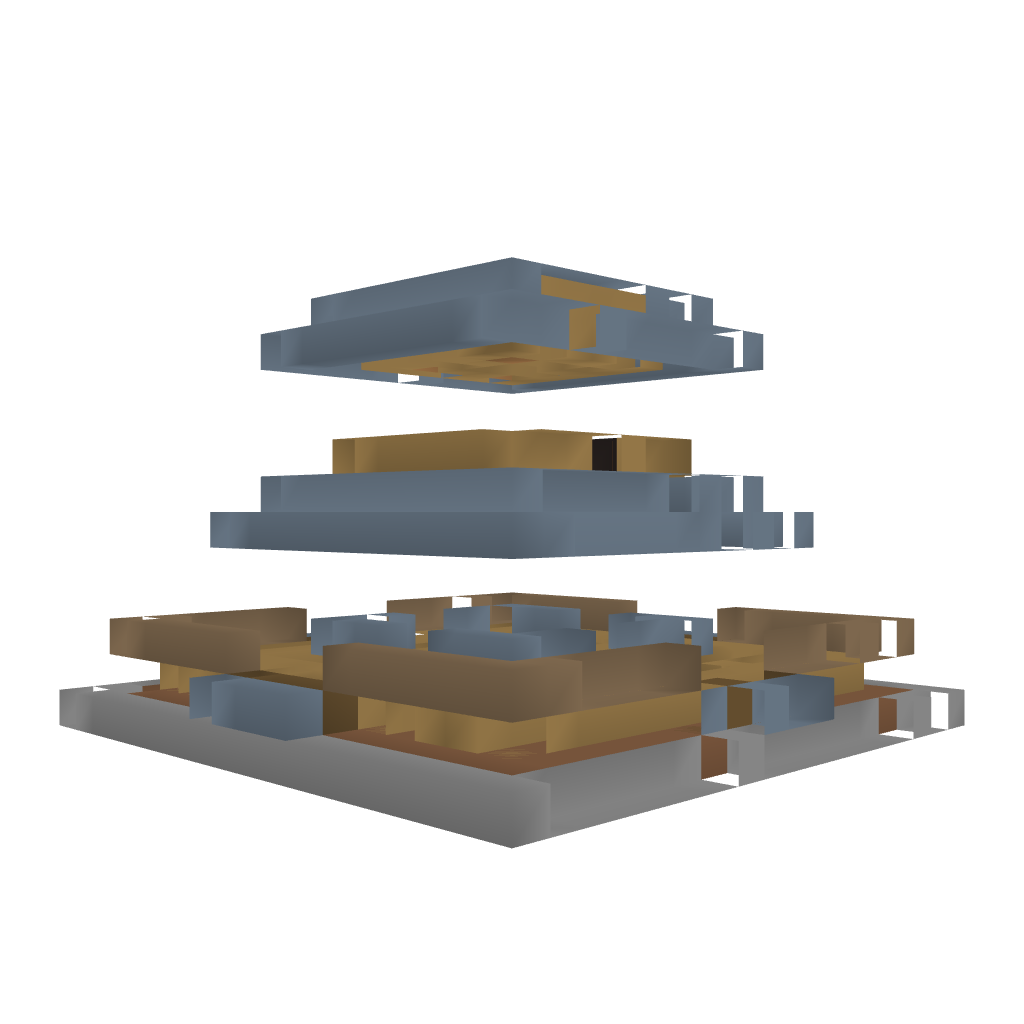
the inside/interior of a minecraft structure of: Town Hall